Question:
I am currently using a smooth bottom bar library.
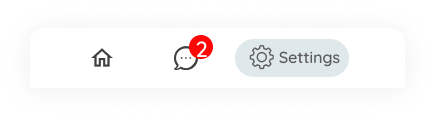
Answer: you want to add badge count in 'BottomNavigationView' menu?
then use 'MaterialComponents' library
'''
implementation 'com.google.android.material:material:1.2.0-alpha03'
'''
use materialcomponent theme 'style.xml'
'''
<style name="AppTheme" parent="Theme.MaterialComponents.Light.DarkActionBar">
<!-- Customize your theme here. -->
<item name="colorPrimary">@color/colorPrimary</item>
<item name="colorPrimaryDark">@color/colorPrimaryDark</item>
<item name="colorAccent">@color/colorAccent</item>
</style>
'''
in your layout file
'''
<com.google.android.material.bottomnavigation.BottomNavigationView
android:id="@+id/bottom_nav"
android:layout_width="match_parent"
android:layout_height="?attr/actionBarSize"
app:menu="@menu/bottom_nav_menu"/>
'''
add badge count like
'''
val bottonnavBar = findViewById<BottomNavigationView>(R.id.bottom_nav)
var badge = bottonnavBar.getOrCreateBadge(R.id.action_add) //R.id.action_add is menu id
badge.number = 2 // it will show count on icon
'''
hope it helpss...